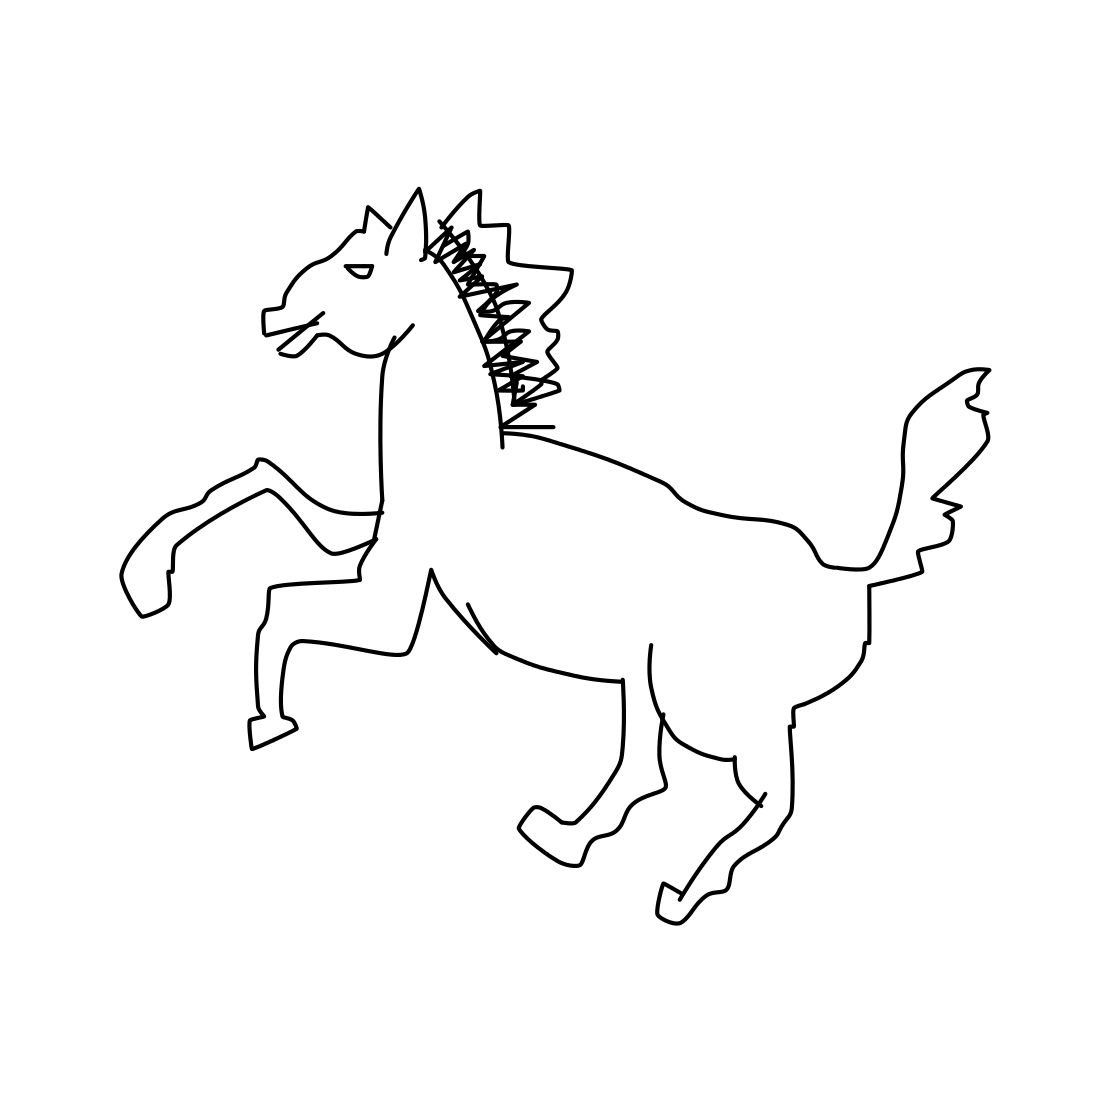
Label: horse